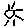
Label: sun